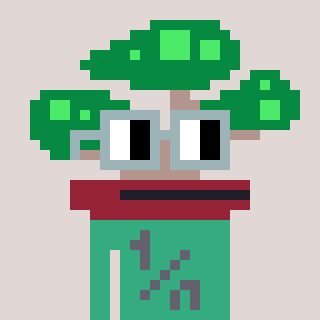
a pixel art character with square dark gray glasses, a bonsai-shaped head and a teal-colored body on a warm background